Question: '''
<html>
<title>Login</title>
<form action="Login.php"=method="post">
Username:<input type="text" name="u"><br>
Password:<input type="password" name="p"><br>
<input type="Submit" value="Login"><br>
</form>
<?php
$c = mysqli_connect("localhost", "root", "");
mysqli_select_db($c, "mobile shop");
if (isset($_POST['u'])) {
$a = $_POST['u'];
$b = $_POST['p'];
$q = mysqli_query($c, "select * from login");
$x = 0;
while ($row = mysqli_fetch_array($q)) {
if (($a == $row['Name']) && ($b == $row['Pass'])) {
echo "Wellcome " . $row['Name'] . "<br> You Can continue to browse <br>
<a href='SmartphoneID.php'>Input Smart Phone ID </a> <br>
<a href='allsmartphones.php'>Show All Smart Phones </a>";
$x = 1;
}
}
if ($x == 0) {
echo "Your Username or Password is wrong <br>
Don't have an account? <a href='Sign UP.php'>Register here</a>";
}
}
mysqli_close($c);
?>
</html>
'''

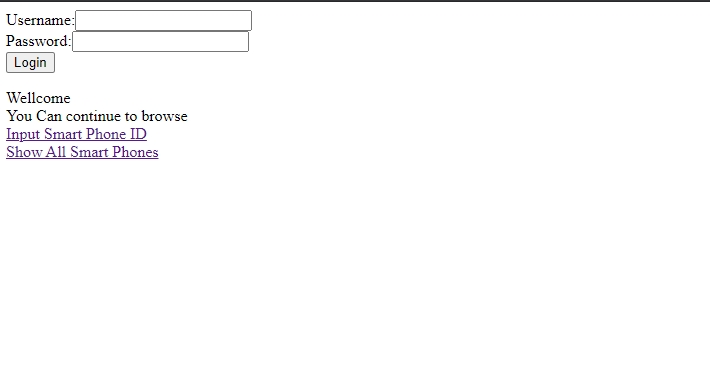
Answer: If you do this in your HTML. It will say if you leave it empty, that it is a required field.
'''
Username:<input type="text" name="u" required="required">
'''